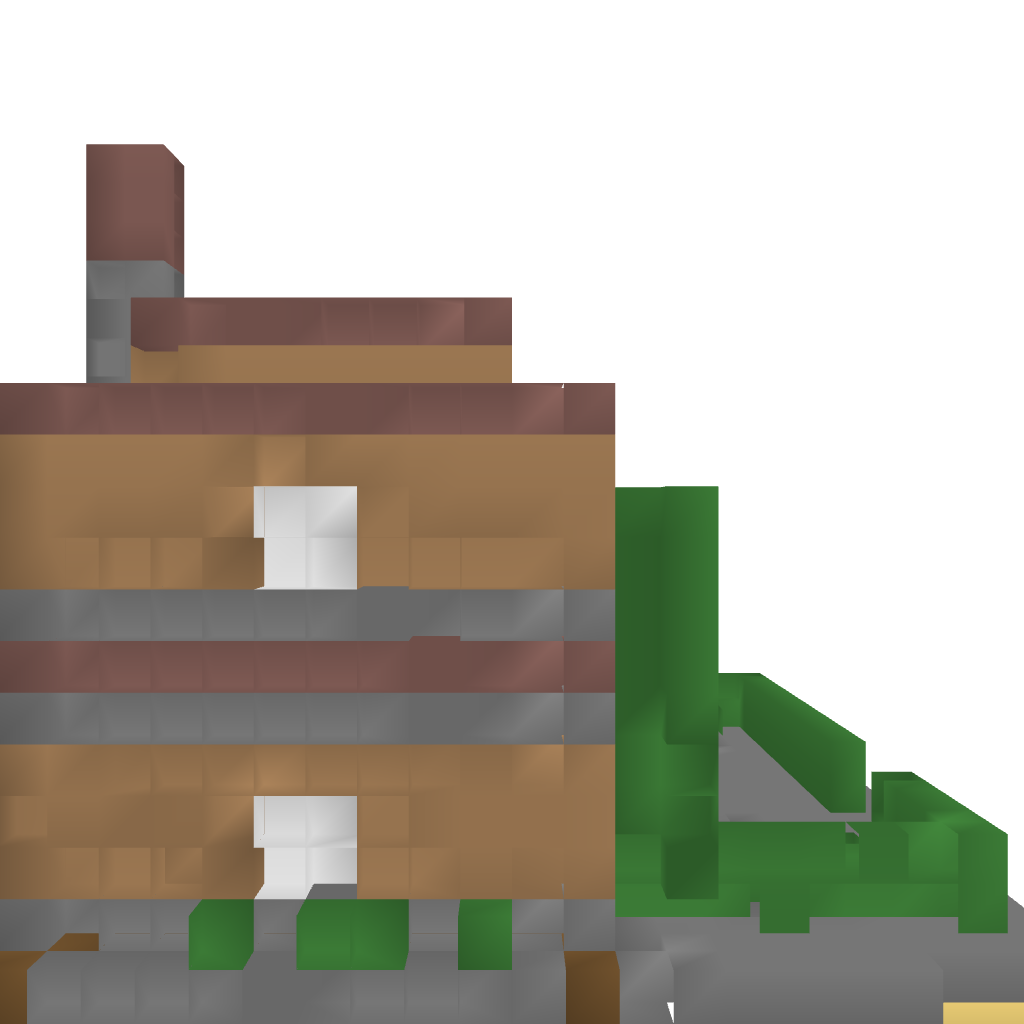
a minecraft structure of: Country House high quality